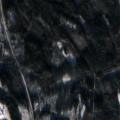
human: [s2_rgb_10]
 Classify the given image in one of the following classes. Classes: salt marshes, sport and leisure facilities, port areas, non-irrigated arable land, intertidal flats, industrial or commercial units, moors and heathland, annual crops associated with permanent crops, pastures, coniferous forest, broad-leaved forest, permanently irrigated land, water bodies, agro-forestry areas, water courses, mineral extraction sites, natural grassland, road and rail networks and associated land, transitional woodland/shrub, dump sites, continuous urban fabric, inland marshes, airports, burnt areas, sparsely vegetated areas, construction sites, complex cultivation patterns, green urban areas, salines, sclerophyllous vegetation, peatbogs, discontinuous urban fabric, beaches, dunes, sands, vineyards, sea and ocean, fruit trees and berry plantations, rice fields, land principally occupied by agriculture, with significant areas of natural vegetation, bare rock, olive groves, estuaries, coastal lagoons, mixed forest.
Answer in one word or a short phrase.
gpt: coniferous forest, mixed forest, transitional woodland/shrub